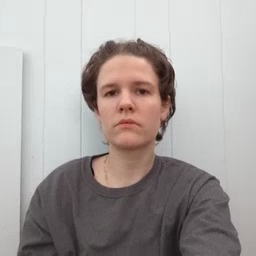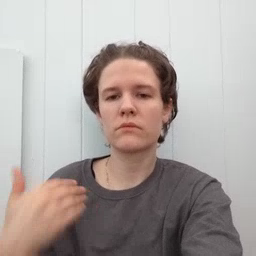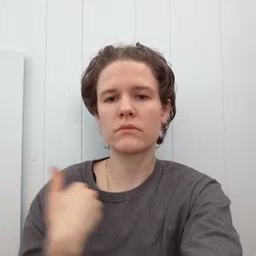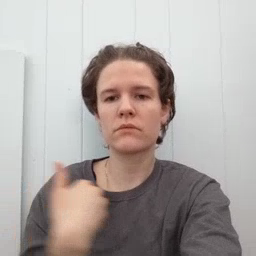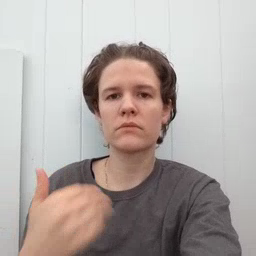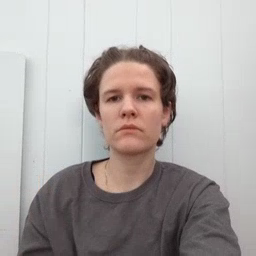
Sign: animal